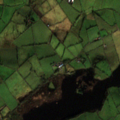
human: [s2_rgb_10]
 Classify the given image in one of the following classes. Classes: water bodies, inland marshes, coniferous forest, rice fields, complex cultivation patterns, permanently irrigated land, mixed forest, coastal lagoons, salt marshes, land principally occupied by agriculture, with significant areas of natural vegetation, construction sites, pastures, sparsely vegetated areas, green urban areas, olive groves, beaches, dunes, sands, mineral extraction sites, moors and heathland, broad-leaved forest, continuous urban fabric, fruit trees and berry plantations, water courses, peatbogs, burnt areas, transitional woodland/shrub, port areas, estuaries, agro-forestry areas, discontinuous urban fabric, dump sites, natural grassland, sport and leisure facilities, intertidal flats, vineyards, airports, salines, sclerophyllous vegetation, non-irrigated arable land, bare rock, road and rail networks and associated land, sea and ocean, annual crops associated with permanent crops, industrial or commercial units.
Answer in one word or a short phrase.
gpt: pastures, water bodies